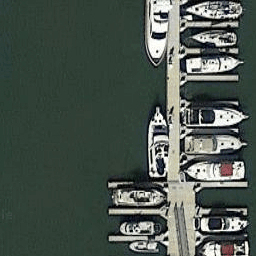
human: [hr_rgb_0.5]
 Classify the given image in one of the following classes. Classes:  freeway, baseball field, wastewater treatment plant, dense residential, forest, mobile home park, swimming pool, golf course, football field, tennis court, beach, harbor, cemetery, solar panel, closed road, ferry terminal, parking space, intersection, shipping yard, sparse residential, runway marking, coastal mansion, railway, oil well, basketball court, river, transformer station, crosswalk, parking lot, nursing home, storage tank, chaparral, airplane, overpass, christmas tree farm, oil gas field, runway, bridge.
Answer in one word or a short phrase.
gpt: harbor